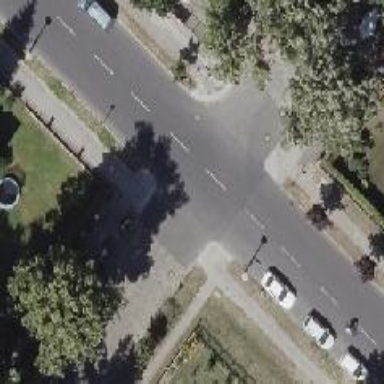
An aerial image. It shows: Road with "give way" sign.